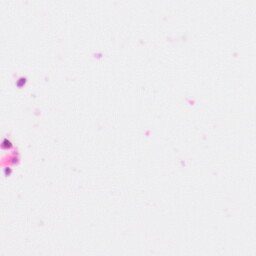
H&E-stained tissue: Colon